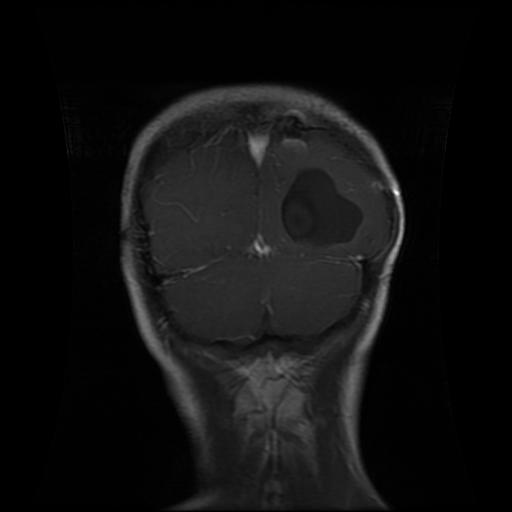
Label: glioma